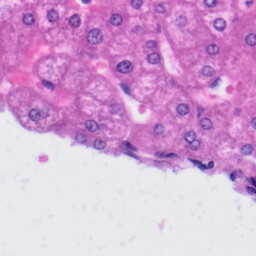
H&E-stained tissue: Liver